Question: Let me start right off the bat by saying that I know this is not the best solution. I know it's kludgy and a hack of a feature.
This question/work builds off <URL>, creator of Facebook's news feed.
of sorts. It's built solely in 'PHP' and 'MySQL'.

---
## The MySQL
The relational model for the feed is composed of two tables. One table functions as an activity log; in fact, it's named 'activity_log'. The other table is 'newsfeed'.
The is 'activity_log(uid INT(11), activity ENUM, activity_id INT(11), title TEXT, date TIMESTAMP)'
...and the is 'newsfeed(uid INT(11), poster_uid INT(11), activity ENUM, activity_id INT(11), title TEXT, date TIMESTAMP)'.
relevant to the news feed, for example asking a question, immediately.
---
## Generating the news feeds
Then (5 minutes at the moment, will change to 15-30 minutes later), that executes the script below. This script loops through all of the users in the database, finds all the activities for all of that user's friends, and then writes those activities to the news feed.
At the moment, the 'SQL' that culls the activity (called in 'ActivityLog::getUsersActivity()') has a 'LIMIT 100' imposed for performance* reasons. *Not that I know what I'm talking about.
'''
<?php
$user = new User();
$activityLog = new ActivityLog();
$friend = new Friend();
$newsFeed = new NewsFeed();
// Get all the users
$usersArray = $user->getAllUsers();
foreach($usersArray as $userArray) {
$uid = $userArray['uid'];
// Get the user's friends
$friendsJSON = $friend->getFriends($uid);
$friendsArray = json_decode($friendsJSON, true);
// Get the activity of each friend
foreach($friendsArray as $friendArray) {
$array = $activityLog->getUsersActivity($friendArray['fid2']);
// Only write if the user has activity
if(!empty($array)) {
// Add each piece of activity to the news feed
foreach($array as $news) {
$newsFeed->addNews($uid, $friendArray['fid2'], $news['activity'], $news['activity_id'], $news['title'], $news['time']);
}
}
}
}
'''
---
## Displaying the news feeds
In the client code, when fetching the user's news feed, I do something like:
'''
$feedArray = $newsFeed->getUsersFeedWithLimitAndOffset($uid, 25, 0);
foreach($feedArray as $feedItem) {
// Use a switch to determine the activity type here, and display based on type
// e.g. User Name asked A Question
// where "A Question" == $feedItem['title'];
}
'''
---
## Improving the news feed
Now forgive my limited understanding of the best practices for developing a news feed, but I understand the approach I'm using to be a limited version of what's called , limited in the sense that I'm running a cron job as an intermediate step instead of writing to the users' news feeds directly. But this is very different from a pull model, in the sense that the user's news feed is not compiled on load, but rather on a regular basis.
This is a large question that probably deserves a large amount of back and forth, but I think it can serve as a touchstone for many important conversations that new developers like myself need to have. I'm just trying to figure out what I'm doing wrong, how I can improve, or how I should maybe even start from scratch and try a different approach.
One other thing that bugs me about this model is that it works based on recency rather than relevancy. If anyone can suggest how this can be improved to work relevancy in, I would be all ears. I'm using Directed Edge's API for generating recommendations, but it seems that for something like a news feed, recommenders won't work (since nothing's been favorited previously!).
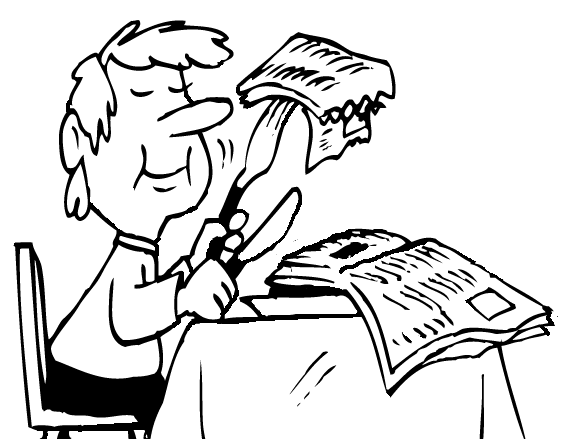
Answer: Really cool question. I'm actually in the middle of implementing something like this myself. So, I'm going to think out loud a bit.
Here's the flaws I see in my mind with your current implementation:
1. You are processing all of the friends for all users, but you will end up processing the same users many times due to the fact that the same groups of people have similar friends.
2. If one of my friends posts something, it won't show up on my news feed for at most 5 minutes. Whereas it should show up immediately, right?
3. We are reading the entire news feed for a user. Don't we just need to grab the new activities since the last time we crunched the logs?
4. This doesn't scale that well.
The newsfeed looks like the exact same data as the activity log, I would stick with that one activity log table.
If you shard your activity logs across databases, it will allow you to scale easier. You can shard your users if you wish as well, but even if you have 10 million user records in one table, mysql should be fine doing reads. So whenever you lookup a user, you know which shard to access the user's logs from. If you archive your older logs every so often and only maintain a fresh set of logs, you won't have to shard as much. Or maybe even at all. You can manage many millions of records in MySQL if you are tuned even moderately well.
I would leverage memcached for your users table and possibly even the logs themselves. Memcached allows cache entries up to 1mb in size, and if you were smart in organizing your keys you could potentially retrieve all of the most recent logs from the cache.
This would be more work as far as architecture is concerned, but it will allow you to work in real-time and scale out in the future...especially when you want users to start on each posting. ;)
Did you see this article?
<URL>